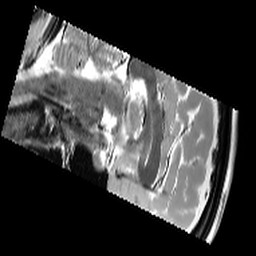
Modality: T2starw
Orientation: sagittal
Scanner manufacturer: siemens
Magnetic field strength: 3 T
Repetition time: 9.86 s
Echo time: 0.05 s